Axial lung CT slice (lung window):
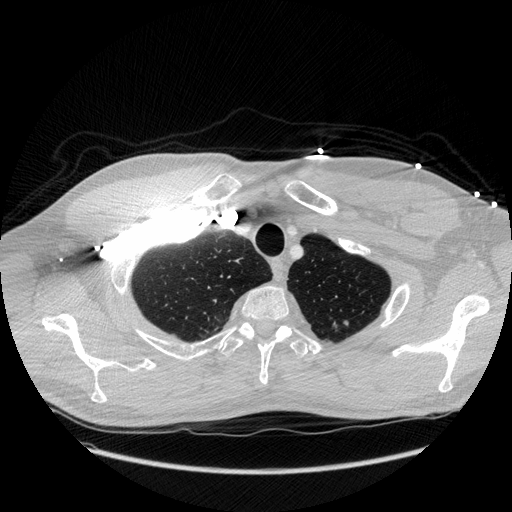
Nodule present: yes
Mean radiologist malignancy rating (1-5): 2